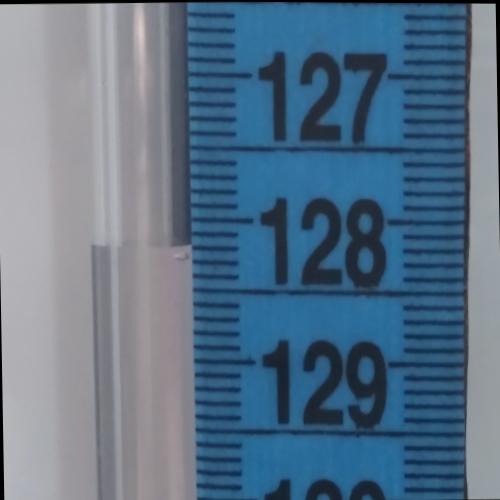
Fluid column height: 128.2 cm